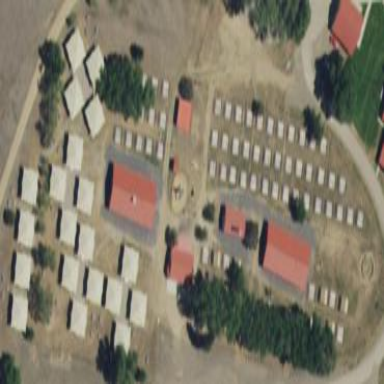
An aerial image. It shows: Campsite for tourism.